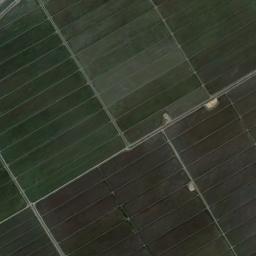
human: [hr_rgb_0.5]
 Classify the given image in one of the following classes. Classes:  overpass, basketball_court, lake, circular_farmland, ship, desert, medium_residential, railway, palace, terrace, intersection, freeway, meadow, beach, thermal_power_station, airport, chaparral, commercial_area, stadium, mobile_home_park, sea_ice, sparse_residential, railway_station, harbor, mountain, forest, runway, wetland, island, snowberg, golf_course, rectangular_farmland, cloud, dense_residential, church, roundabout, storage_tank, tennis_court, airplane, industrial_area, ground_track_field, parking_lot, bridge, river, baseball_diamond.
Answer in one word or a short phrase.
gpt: rectangular_farmland